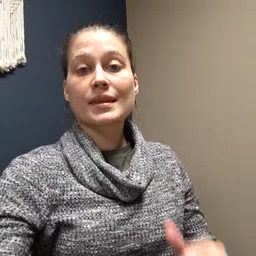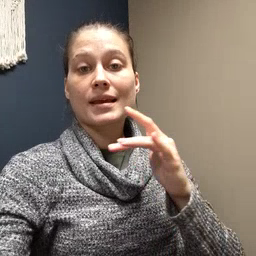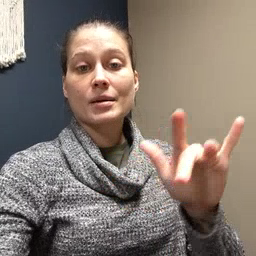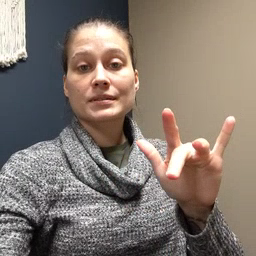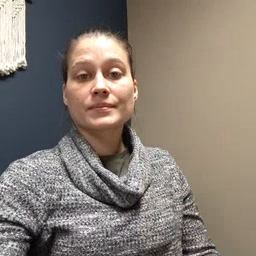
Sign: empty